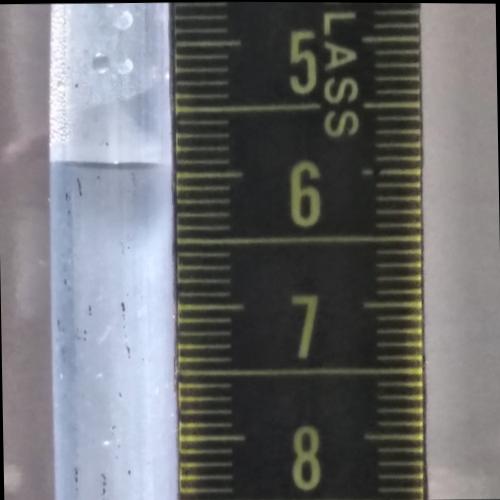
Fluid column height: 5.9 cm